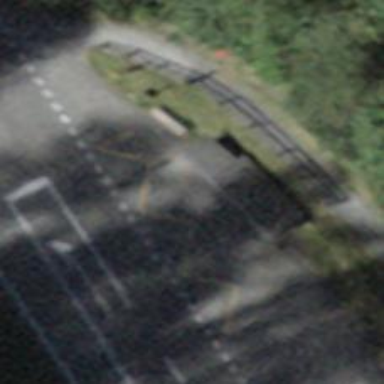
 serving as platform for public transportation."